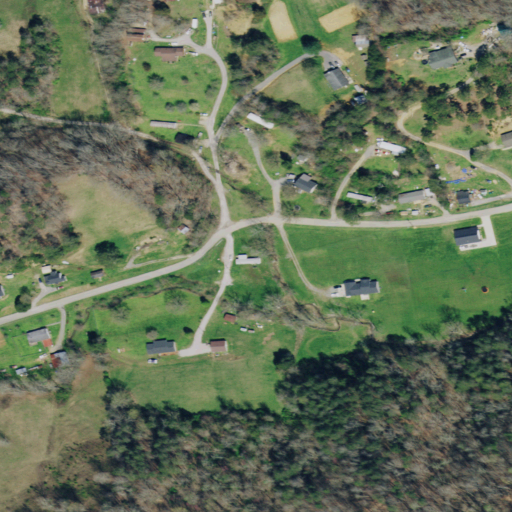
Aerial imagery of valley in Tennessee named Kettle Hollow containing pasture, mixed forest, deciduous forest, open development, low intensity development, shrub, and medium intensity development